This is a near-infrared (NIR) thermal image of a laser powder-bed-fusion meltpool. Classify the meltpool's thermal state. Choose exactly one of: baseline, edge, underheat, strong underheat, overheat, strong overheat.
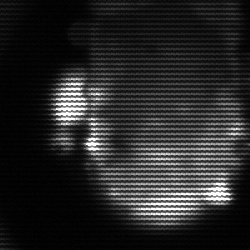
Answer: baseline